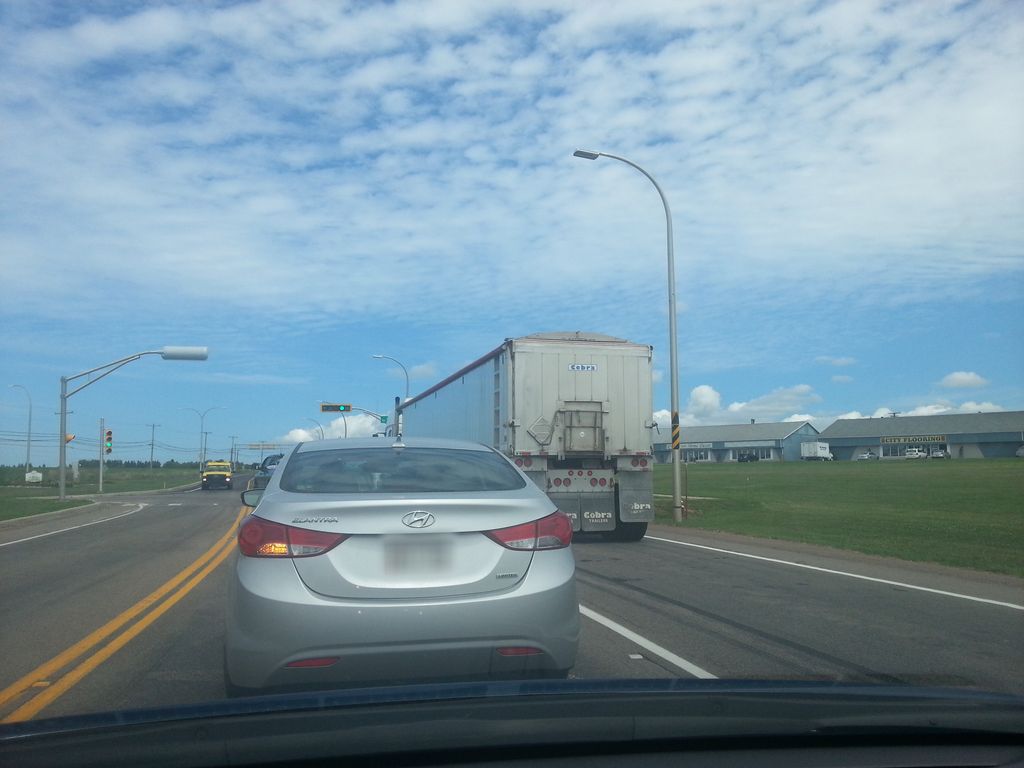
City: charlottetown